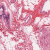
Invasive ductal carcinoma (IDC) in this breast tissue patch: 0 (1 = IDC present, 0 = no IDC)